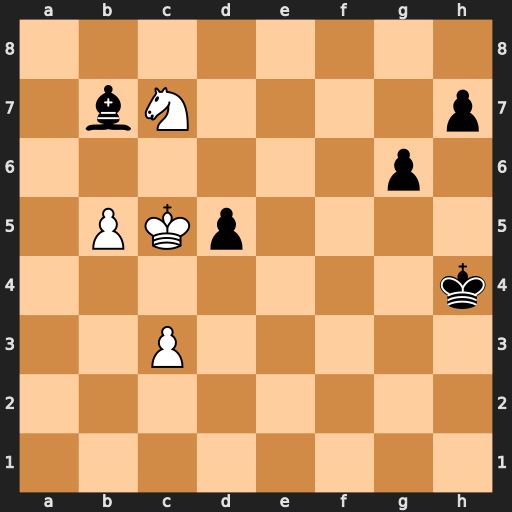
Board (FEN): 8/1bN4p/6p1/1PKp4/7k/2P5/8/8
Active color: w
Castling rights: -
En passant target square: -
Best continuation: Kb6 h5 Kxb7